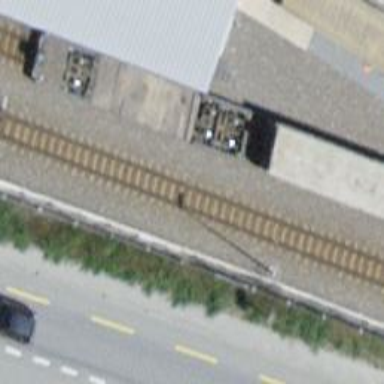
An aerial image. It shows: Narrow gauge railway in service yard.